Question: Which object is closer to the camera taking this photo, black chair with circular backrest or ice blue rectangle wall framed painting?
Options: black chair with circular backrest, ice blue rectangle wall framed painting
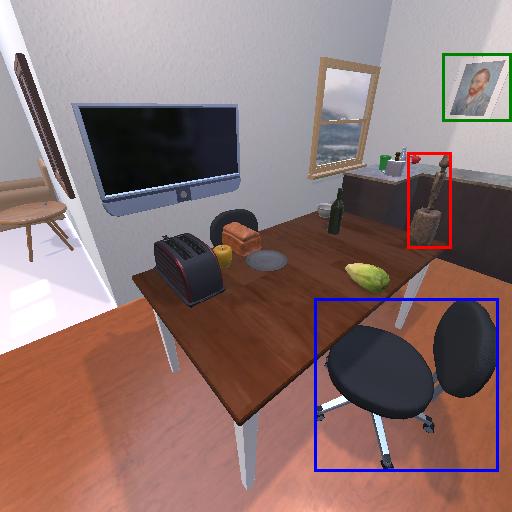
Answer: black chair with circular backrest